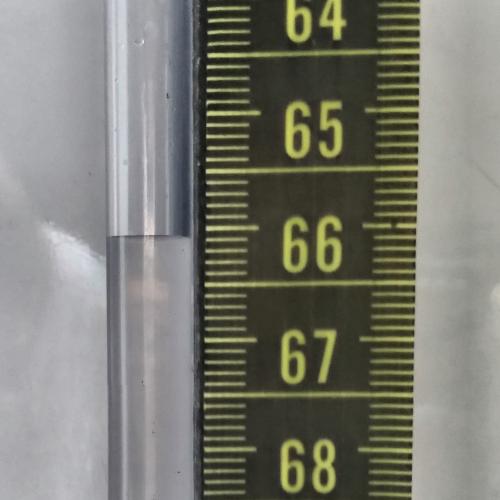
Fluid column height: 66.1 cm